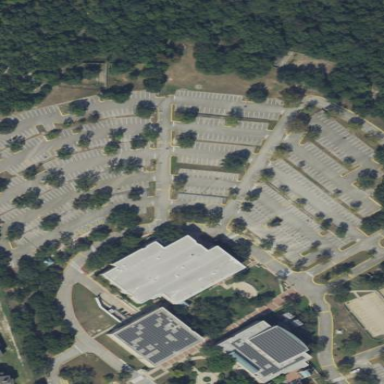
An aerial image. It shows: Parking area with asphalt surface.